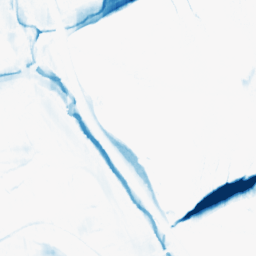
Category: morphological
Decomposition family: morphological_ellipse
Decomposition parameters: operation: closing
width: 30
height: 5
Upsampling method: cubic_mitchell
Upsampling parameters: scale: 4
Upsampling scale: 4